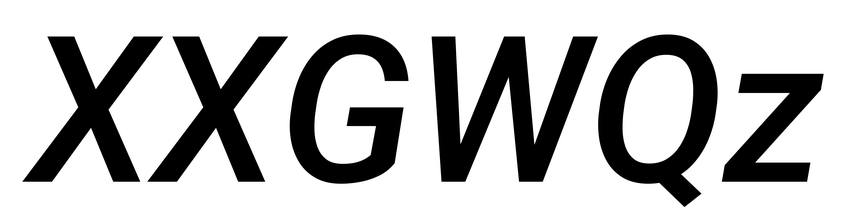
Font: Roboto-Italic_Medium_Italic